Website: lowes
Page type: stored-credit-cards
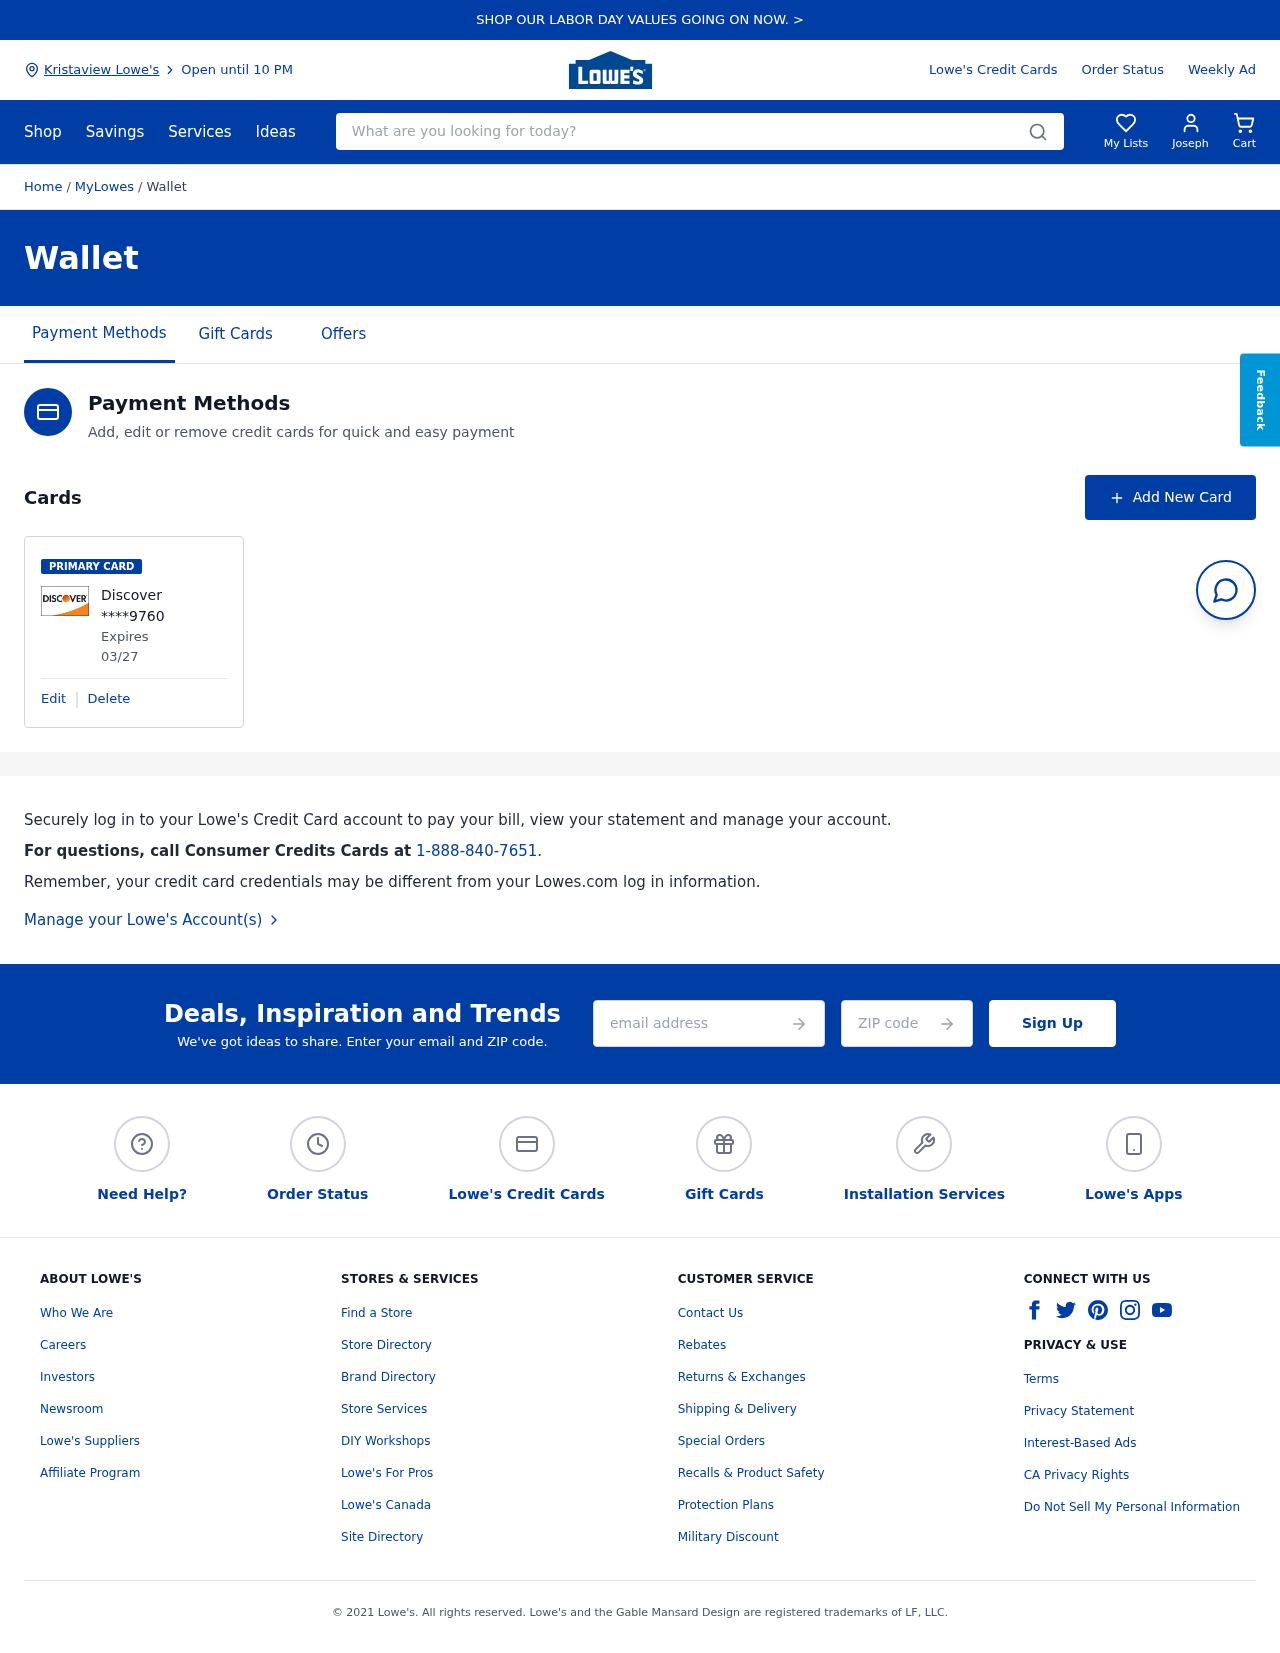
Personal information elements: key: PII_CARD_EXPIRY
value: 03/27
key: PII_CARD_LAST4
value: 9760
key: PII_CARD_TYPE
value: Discover
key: PII_CITY
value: Kristaview Lowe's
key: PII_EMAIL
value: joseph_coleman@yahoo.com
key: PII_FIRSTNAME
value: Joseph
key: PII_POSTCODE
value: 05191
Search elements: key: HEADER_SEARCH
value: What are you looking for today?